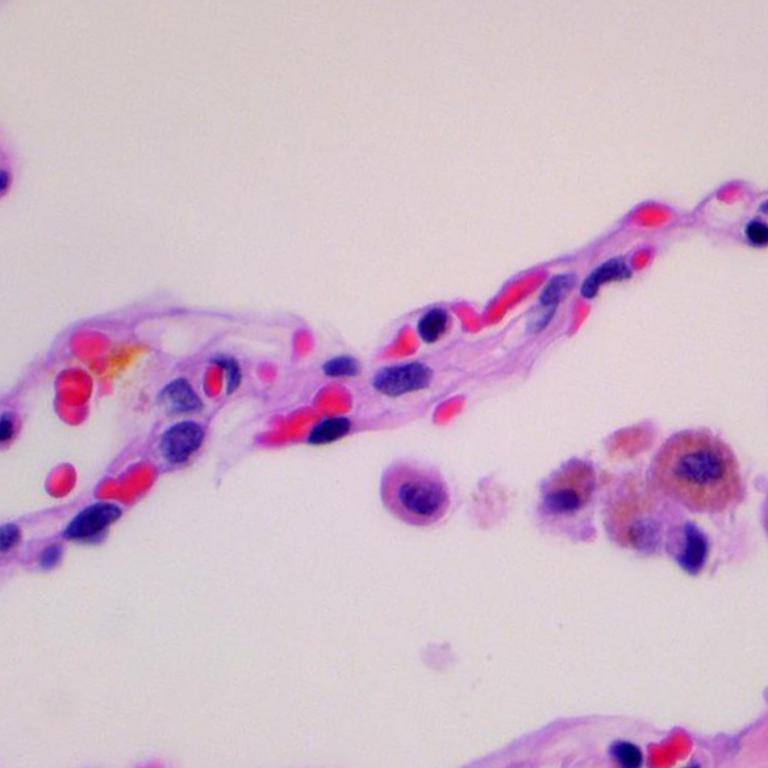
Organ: lung
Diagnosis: benign